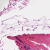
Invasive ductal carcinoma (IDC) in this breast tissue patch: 0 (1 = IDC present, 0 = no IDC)